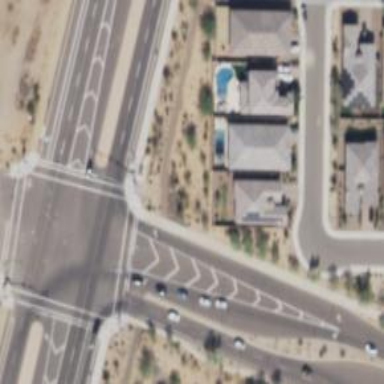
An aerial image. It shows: Solid stop line on the road marking.